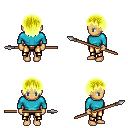
a pixel art fantasy rpg character, female body template, human, tanned skin, teal long-sleeve shirt, gold greaves, gold plain hairstyle, spear, four views (front, back, left, right), 2x2 character sprite sheet, small pixel art, hard edges, no anti-aliasing